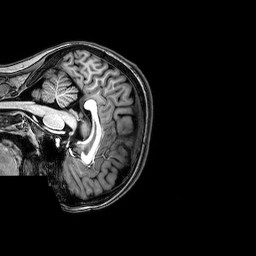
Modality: T1w
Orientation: sagittal
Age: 21
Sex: female